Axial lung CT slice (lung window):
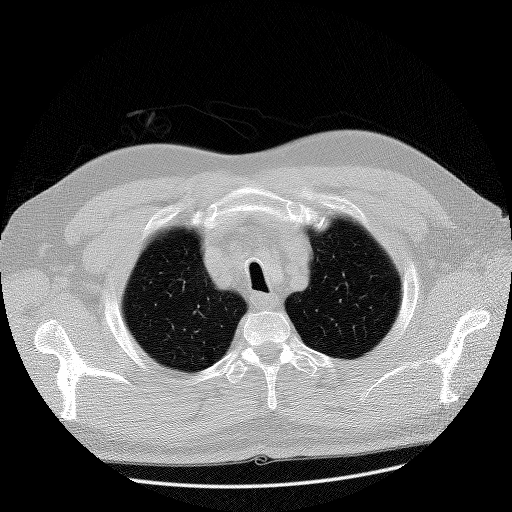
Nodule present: no